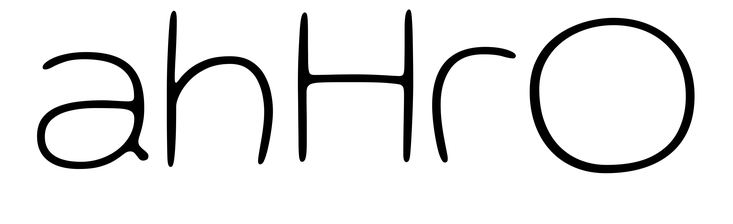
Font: Gluten_Thin